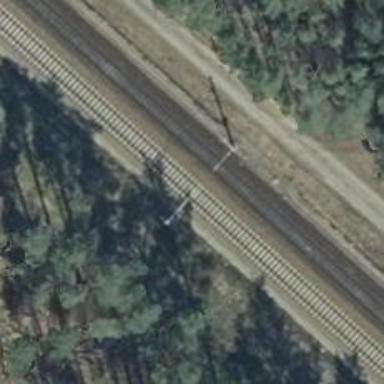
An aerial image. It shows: Milestone along the railway with catenary mast.